Aerial crown-view tile of a tropical tree (Barro Colorado Island, Panama), acquired 20241216:
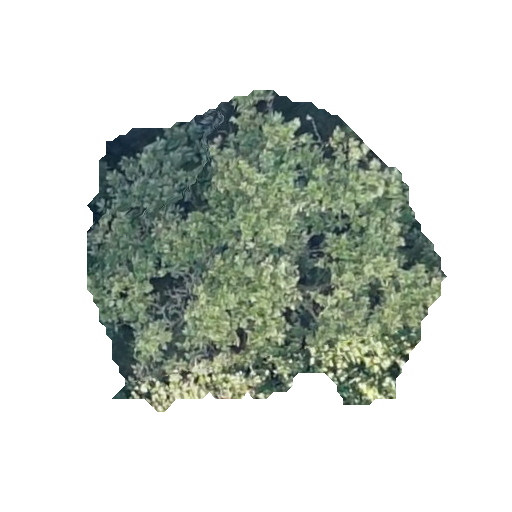
Species: Anacardium excelsum
GBIF accepted scientific name: Anacardium excelsum
Crown area: 124.305 m²